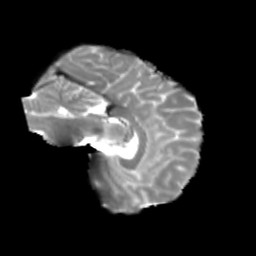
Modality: T2w
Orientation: sagittal
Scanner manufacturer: siemens
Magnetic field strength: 3 T
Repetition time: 4 s
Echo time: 0.0594 s